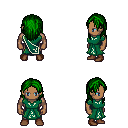
a pixel art fantasy rpg character, male body template, human, dark skin, sash dress, white pants, green long hairstyle, brown shoes, four views (front, back, left, right), 2x2 character sprite sheet, small pixel art, hard edges, no anti-aliasing